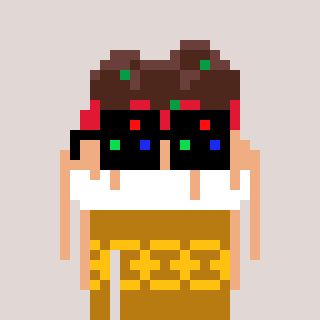
a pixel art character with square black sunglasses, a spaghetti-shaped head and a gold-colored body on a warm background